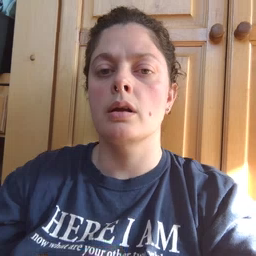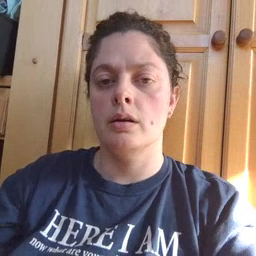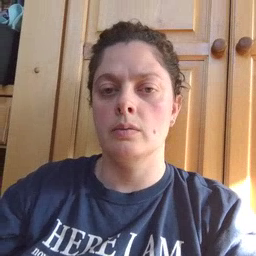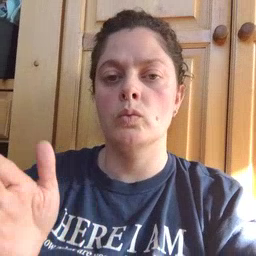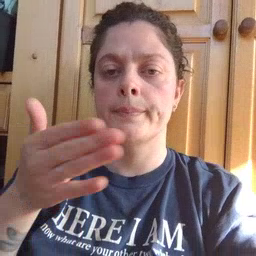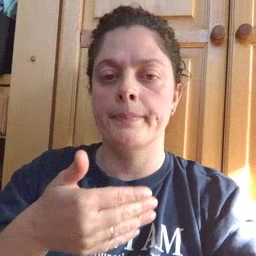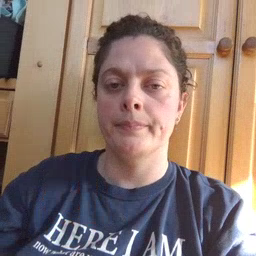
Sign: room